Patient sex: F
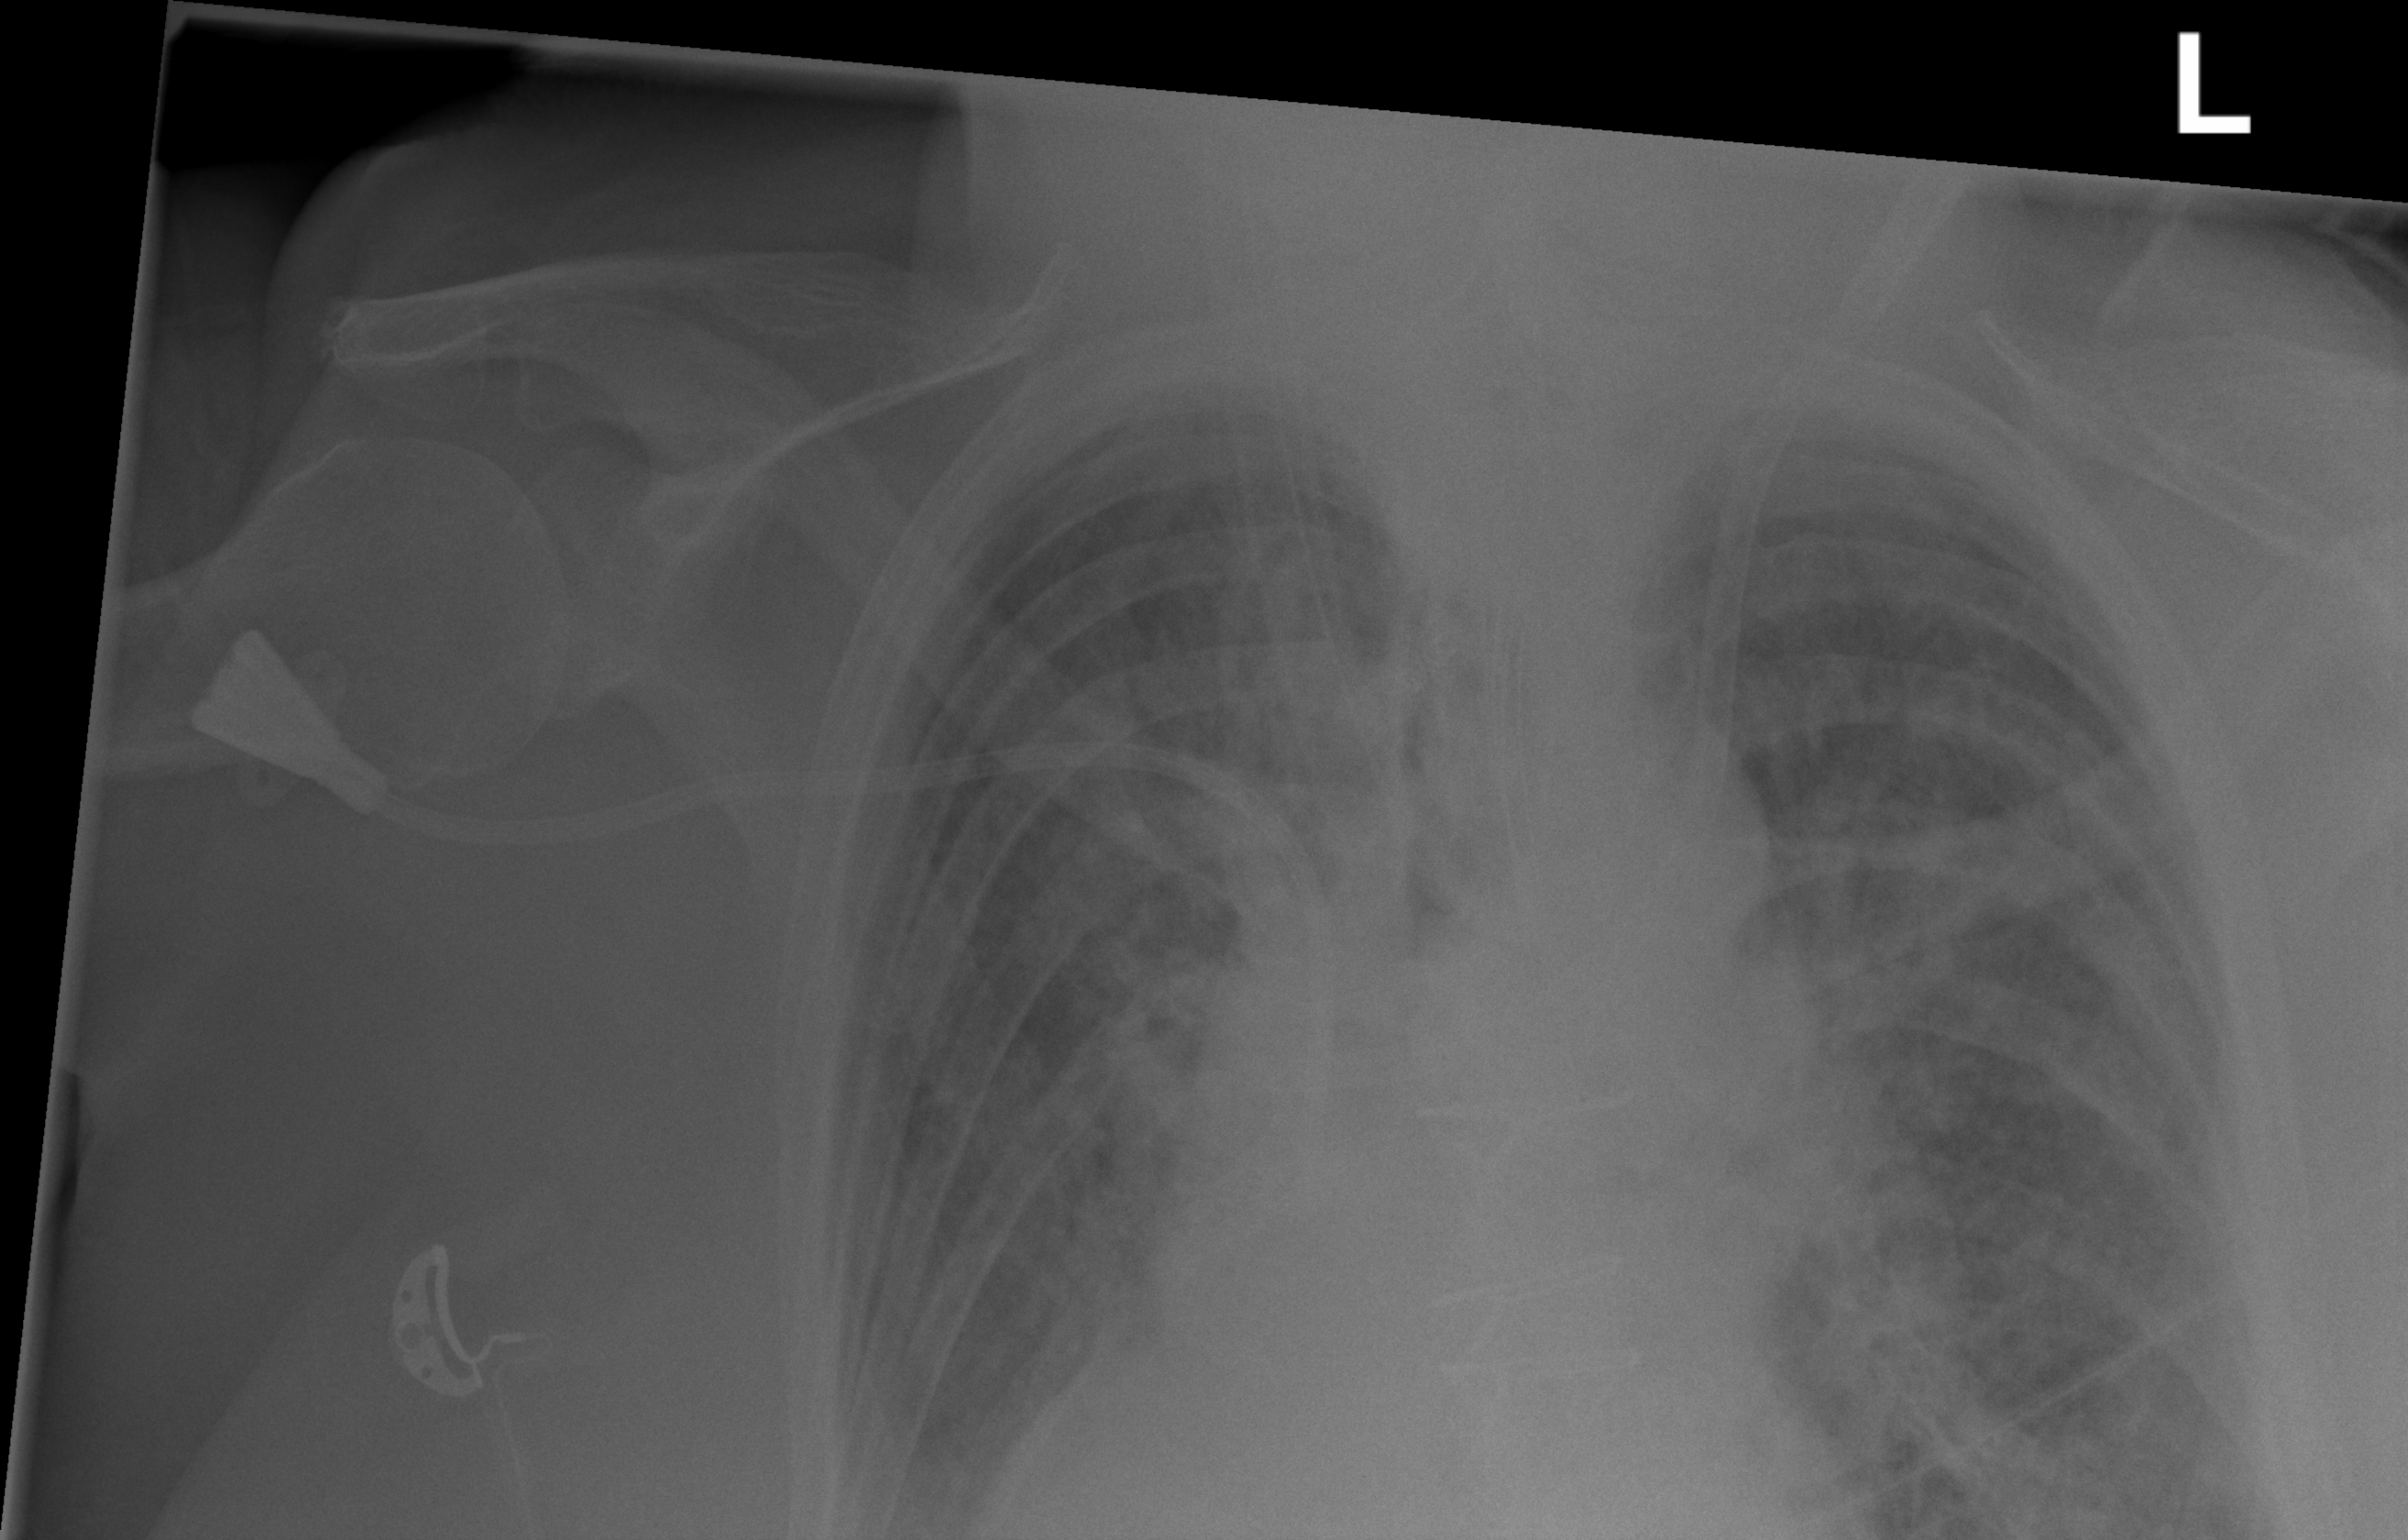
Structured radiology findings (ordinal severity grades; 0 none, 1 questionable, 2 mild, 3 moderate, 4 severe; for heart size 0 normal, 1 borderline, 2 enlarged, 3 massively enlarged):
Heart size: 2
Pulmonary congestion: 2
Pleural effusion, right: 2
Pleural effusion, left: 2
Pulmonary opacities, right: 2
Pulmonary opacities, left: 2
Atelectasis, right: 0
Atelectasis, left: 0